Interaction volume radius: 10 \u00c5
Interaction volume height: 25 \u00c5
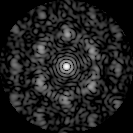
Disorder parameter: 0.6936